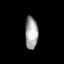
Tissue: lung
Cell type: Others
Senescence score: 0.5623
Nuclear area (px): 414
Mean DAPI intensity: 161.635